Question: I'm using com.google.android.gms:play-services:7.5.0 which requires: support-v4:22.0.0. Ok no problem right? -- so I download it via SDK Manager:

Now, Android Studio still reports that it cannot find com.android.support:support-v4:22.0.0:
Could not find com.android.support:support-v4:22.0.0.
Searched in the following locations:
<URL>
<URL>
file:/C:/android-sdk/extras/android/m2repository/com/android/support/support-v4/22.0.0/support-v4-22.0.0.pom
file:/C:/android-sdk/extras/android/m2repository/com/android/support/support-v4/22.0.0/support-v4-22.0.0.aar
file:/C:/android-sdk/extras/google/m2repository/com/android/support/support-v4/22.0.0/support-v4-22.0.0.pom
file:/C:/android-sdk/extras/google/m2repository/com/android/support/support-v4/22.0.0/support-v4-22.0.0.aar
So then I go to the location ( C:/android-sdk/extras//m2repository/com/android/support ) to see for myself, and of course its not there. Now I know the download suceeded, so I search my drive for it. Turns out the SDK manager downloaded it to: C:ndroid-sdk\extras**android**\support4 instead. So I tried to import the jar file contained in that folder to my project but that did not work. How do I get around this?
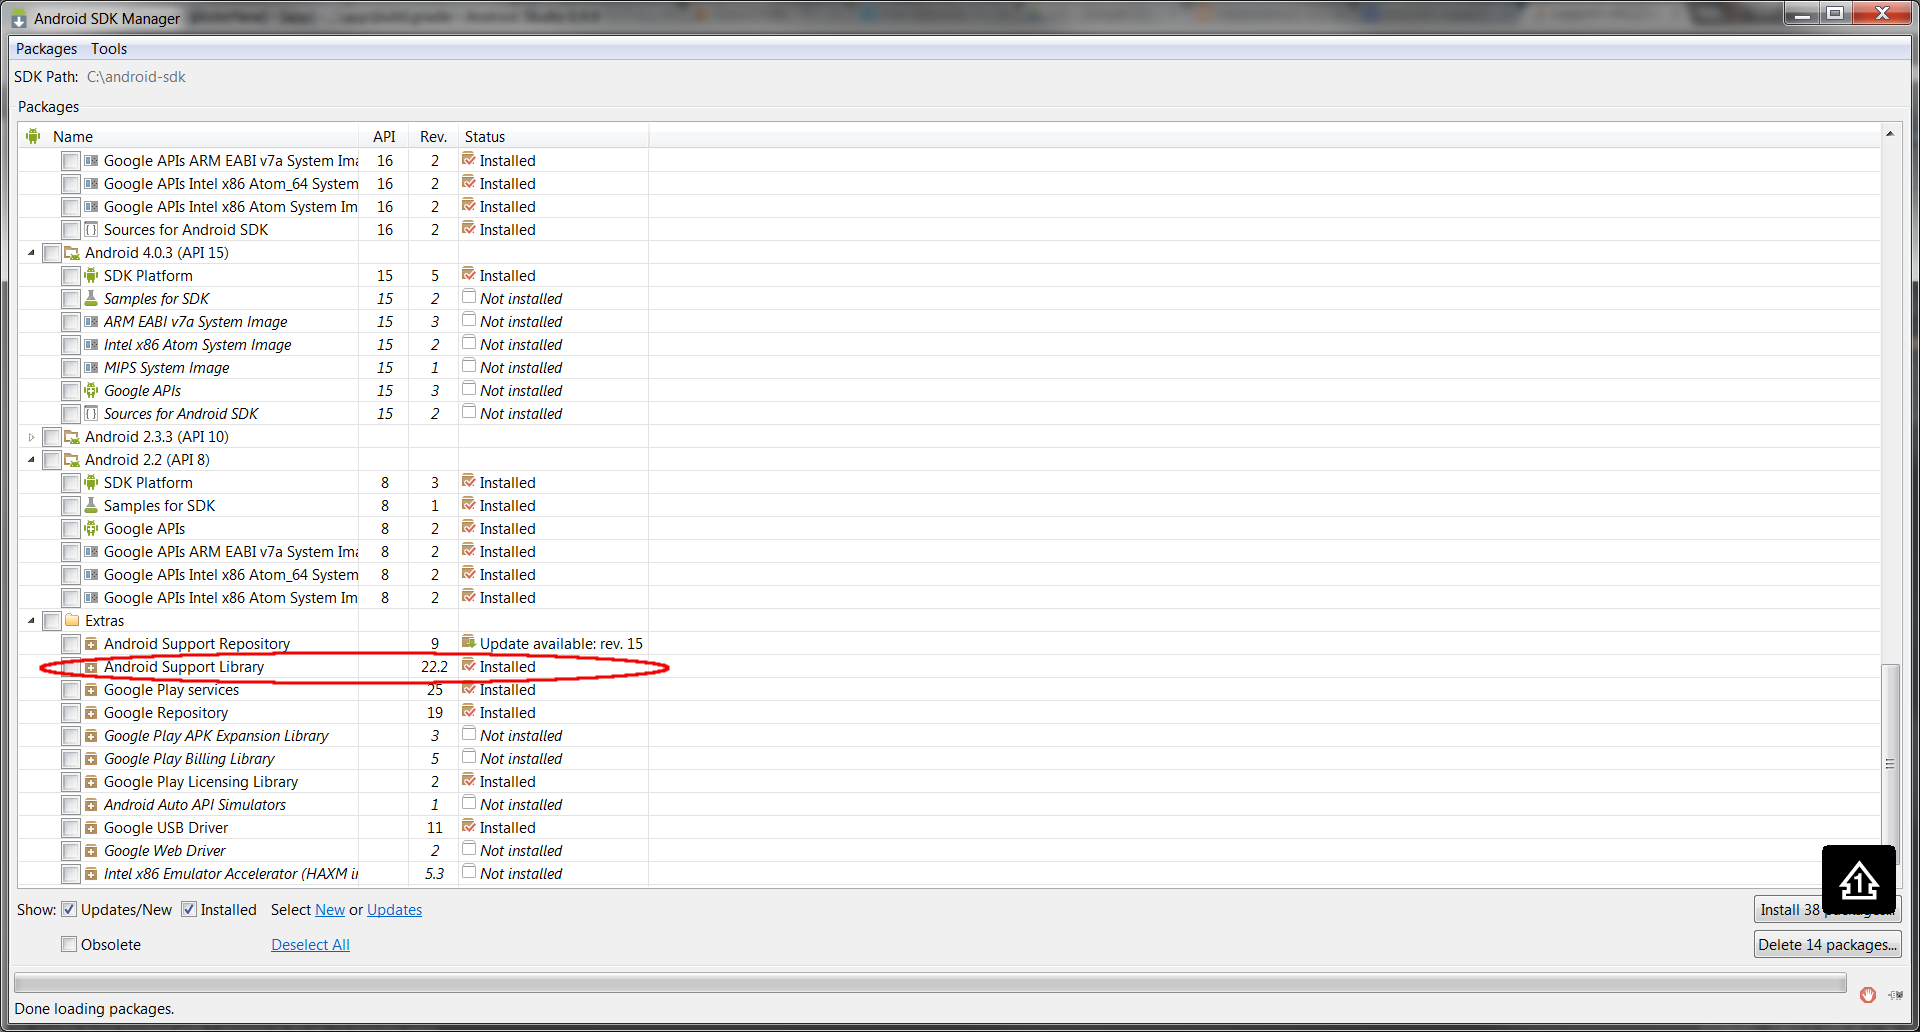
Answer: The "Android Support Library" entry in the SDK Manager is primarily for Eclipse users. You are using Android Studio, so what matters is the "Android Support Repository", which you have not updated in the SDK Manager.